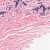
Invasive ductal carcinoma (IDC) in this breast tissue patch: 0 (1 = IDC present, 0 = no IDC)